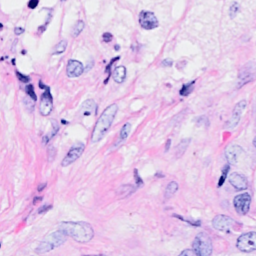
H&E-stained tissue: Breast